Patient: sex F, age 67
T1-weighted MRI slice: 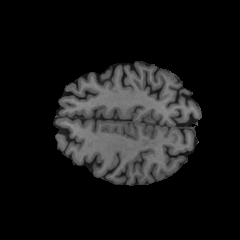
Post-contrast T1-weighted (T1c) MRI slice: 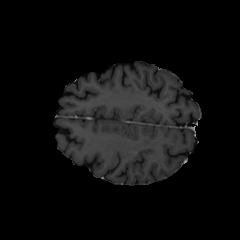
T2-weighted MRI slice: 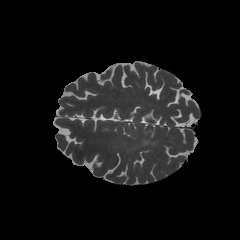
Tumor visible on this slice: yes
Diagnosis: Glioblastoma, IDH-wildtype
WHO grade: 4